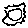
Label: sun